Question: I am developing a desktop textile program with c#(win forms) and ms-sql. I need to create a dynamic created editor for planning peg.
It should let user to reverse cell colour by clicking on it and let user to add-remowe rows or columns.
And I want to save data in a string in database (e.g. 1,1 ; 1,3 ; 2,2 ; 3,1 ; 3,3 ; 4,2 ; 5,2
)
What kind of control do I need to use for creating such editor?

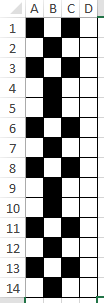
Answer: Solved my problem as below;
'''
//button creates datagrid as desired dimension
private void btKenarRaporOlustur_Click(object sender, EventArgs e)
{
KenarRaporuOlustur((int)nudKenarKolonAdet.Value, (int)nudKenarSatirAdet.Value);
}
//gird creator
private void KenarRaporuOlustur(int columns, int rows)
{//
var dtKenar = new DataTable();
for (int j = 0; j < columns; j++)
{
dtKenar.Columns.Add(j.ToString(CultureInfo.InvariantCulture));
}
for (int i = 0; i < rows; i++)
{
dtKenar.Rows.Add();
}
dataGridView1.DataSource = dtKenar;
foreach (DataGridViewColumn column in dataGridView1.Columns)
{
column.SortMode = DataGridViewColumnSortMode.NotSortable;
}
foreach (DataGridViewColumn col in dataGridView1.Columns)
{
col.Width = 25;
}
dataGridView1.RowHeadersVisible = false;
dataGridView1.AllowUserToResizeRows = false;
dataGridView1.AllowUserToResizeColumns = false;
}
//grid mouse click event
private void dataGridView1_CellMouseClick(object sender, DataGridViewCellMouseEventArgs e)
{
if (e.RowIndex < 0 || e.ColumnIndex < 0) return;
var cell = dataGridView1.Rows[e.RowIndex].Cells[e.ColumnIndex];
cell.Selected = false;
cell.Style.BackColor = cell.Style.BackColor == Color.Black ? Color.White : Color.Black;
cell.Value = cell.Value.ToString() == "1" ? null : "1";
}
'''